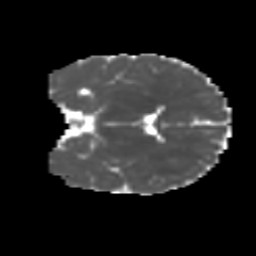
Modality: MD
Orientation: coronal
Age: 8
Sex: male
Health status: ill
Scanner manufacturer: ge
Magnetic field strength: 3 T
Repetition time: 6.752 s
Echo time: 0.079 s